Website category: movie
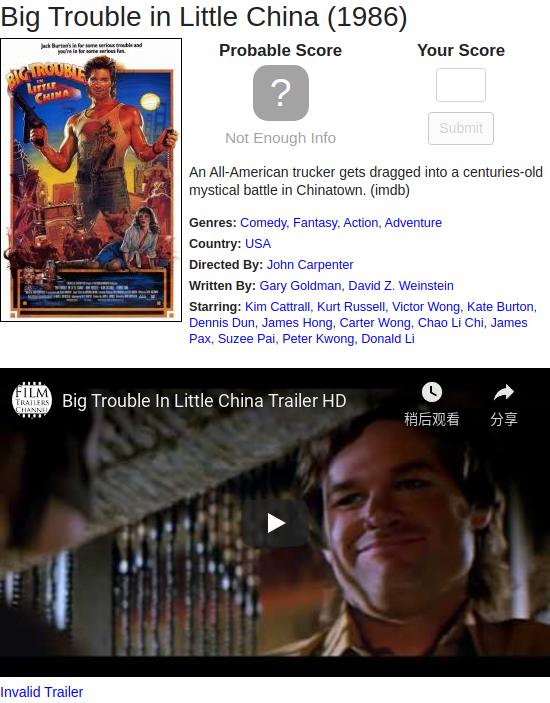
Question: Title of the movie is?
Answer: Big Trouble in Little China

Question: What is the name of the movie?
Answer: Big Trouble in Little China

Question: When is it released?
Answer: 1986

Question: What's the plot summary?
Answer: An All-American trucker gets dragged into a centuries-old mystical battle in Chinatown. (imdb)

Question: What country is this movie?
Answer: USA

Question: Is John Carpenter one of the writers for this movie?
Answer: no

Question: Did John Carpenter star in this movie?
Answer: no

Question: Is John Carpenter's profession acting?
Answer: no

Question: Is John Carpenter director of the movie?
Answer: yes

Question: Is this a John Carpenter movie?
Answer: yes

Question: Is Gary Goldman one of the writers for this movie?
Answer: yes

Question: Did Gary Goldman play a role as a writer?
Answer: yes

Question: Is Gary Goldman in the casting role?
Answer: no

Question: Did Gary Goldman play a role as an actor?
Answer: no

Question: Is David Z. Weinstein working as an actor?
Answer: no

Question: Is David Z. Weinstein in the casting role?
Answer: no

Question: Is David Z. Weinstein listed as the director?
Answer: no

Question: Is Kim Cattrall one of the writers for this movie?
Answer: no

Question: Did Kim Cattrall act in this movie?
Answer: yes

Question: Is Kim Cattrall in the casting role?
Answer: yes

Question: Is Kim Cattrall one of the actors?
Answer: yes

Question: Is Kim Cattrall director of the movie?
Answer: no

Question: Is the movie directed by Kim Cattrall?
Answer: no

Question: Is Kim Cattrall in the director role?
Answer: no

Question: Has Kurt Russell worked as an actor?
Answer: yes

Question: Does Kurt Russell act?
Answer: yes

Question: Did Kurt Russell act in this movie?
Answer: yes

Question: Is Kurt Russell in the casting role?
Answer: yes

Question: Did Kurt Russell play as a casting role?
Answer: yes

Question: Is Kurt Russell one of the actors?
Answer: yes

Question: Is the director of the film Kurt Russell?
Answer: no

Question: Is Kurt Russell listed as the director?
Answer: no

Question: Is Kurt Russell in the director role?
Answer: no

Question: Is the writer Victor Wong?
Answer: no

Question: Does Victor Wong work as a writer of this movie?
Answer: no

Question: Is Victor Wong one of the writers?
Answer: no

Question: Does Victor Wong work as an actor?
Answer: yes

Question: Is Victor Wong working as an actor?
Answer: yes

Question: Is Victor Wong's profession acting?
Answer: yes

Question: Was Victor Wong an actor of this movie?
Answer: yes

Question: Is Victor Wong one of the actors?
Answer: yes

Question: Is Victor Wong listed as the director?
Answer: no

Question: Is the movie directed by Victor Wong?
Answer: no

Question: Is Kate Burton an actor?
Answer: yes

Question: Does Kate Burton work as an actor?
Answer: yes

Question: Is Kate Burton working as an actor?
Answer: yes

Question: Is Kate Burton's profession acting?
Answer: yes

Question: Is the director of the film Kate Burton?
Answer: no

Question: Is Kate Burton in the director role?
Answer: no

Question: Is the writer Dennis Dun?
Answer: no

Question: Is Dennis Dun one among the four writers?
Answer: no

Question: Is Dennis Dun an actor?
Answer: yes

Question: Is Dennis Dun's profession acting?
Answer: yes

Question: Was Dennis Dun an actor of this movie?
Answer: yes

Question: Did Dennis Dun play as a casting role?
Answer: yes

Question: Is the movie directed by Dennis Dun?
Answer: no

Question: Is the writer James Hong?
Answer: no

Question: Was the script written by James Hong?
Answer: no

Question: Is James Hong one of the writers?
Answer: no

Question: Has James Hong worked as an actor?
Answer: yes

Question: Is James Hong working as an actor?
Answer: yes

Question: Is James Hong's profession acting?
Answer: yes

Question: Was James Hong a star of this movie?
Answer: yes

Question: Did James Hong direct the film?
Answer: no